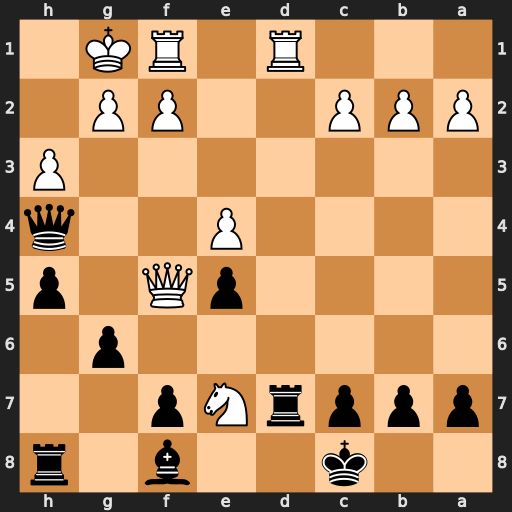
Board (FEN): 2k2b1r/ppprNp2/6p1/4pQ1p/4P2q/7P/PPP2PP1/3R1RK1
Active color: b
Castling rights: -
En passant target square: -
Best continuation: Qxe7 Qxd7+ Qxd7 Rxd7 Kxd7